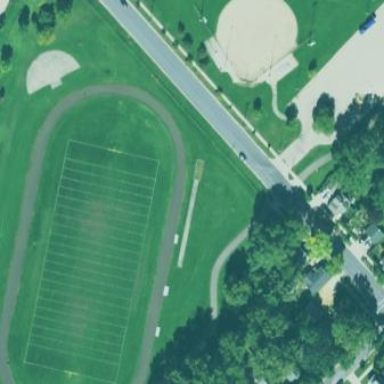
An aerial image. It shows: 400 Meter Cinder Track for athletics on pitch in the leisure land area.